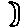
Label: moon